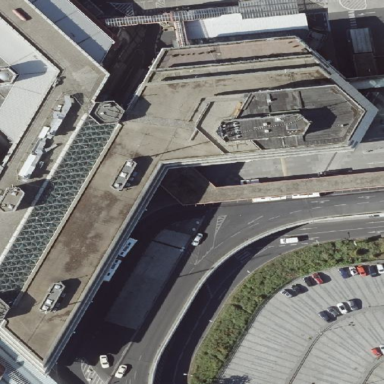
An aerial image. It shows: Transportation building.